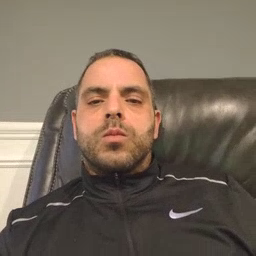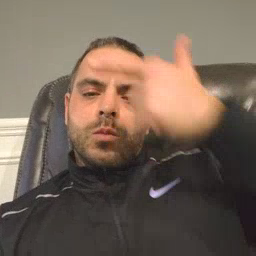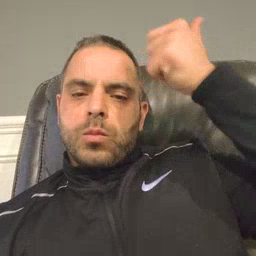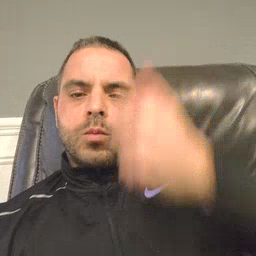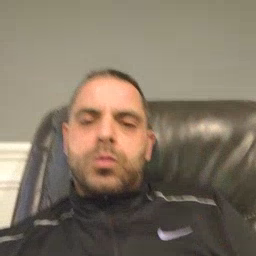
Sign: because